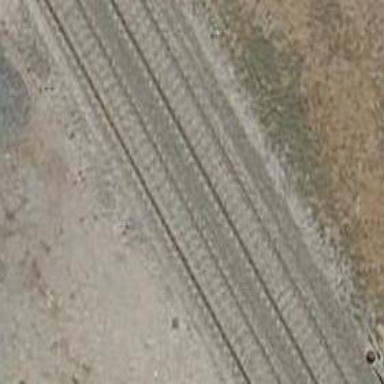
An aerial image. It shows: Bridge with electrified railway tracks featuring contact line.